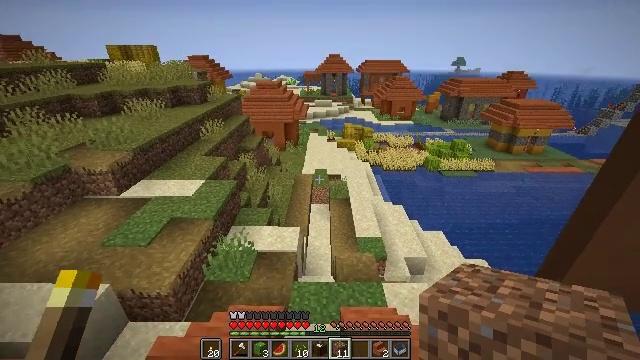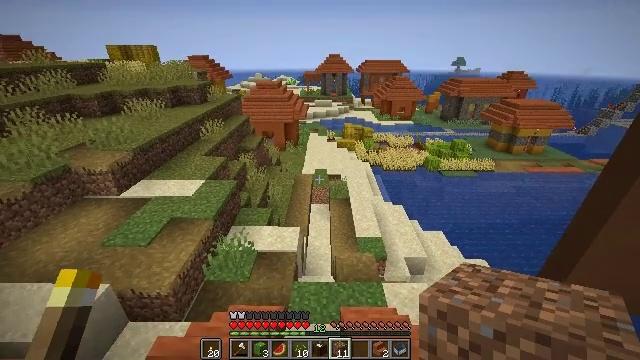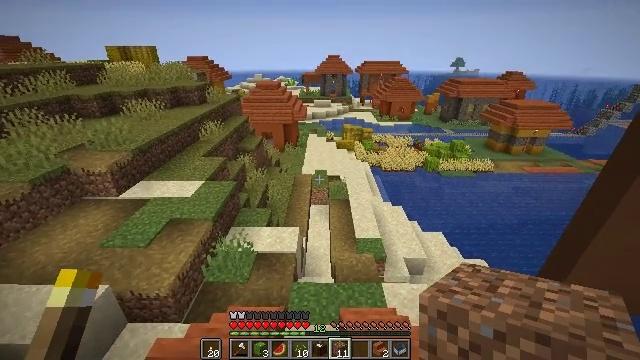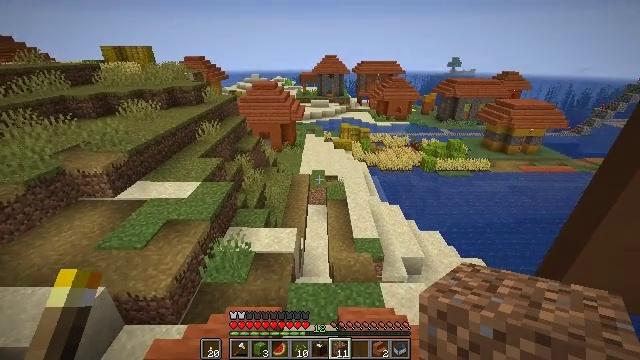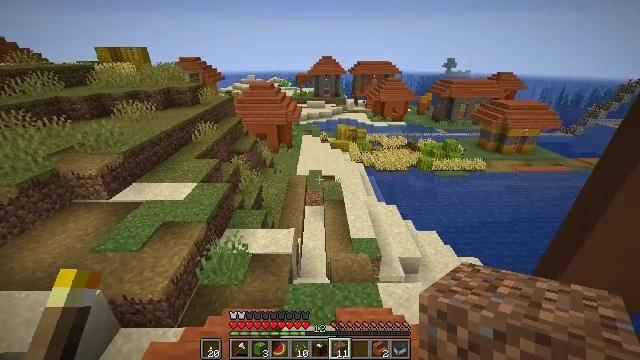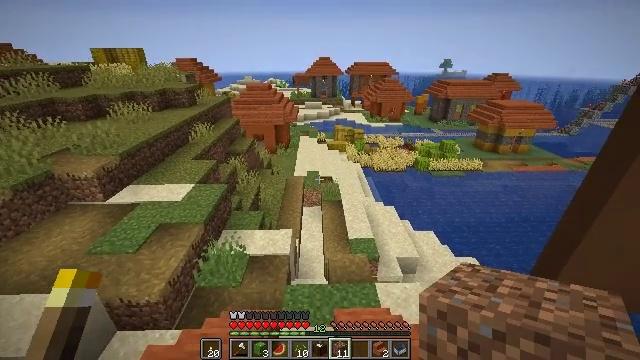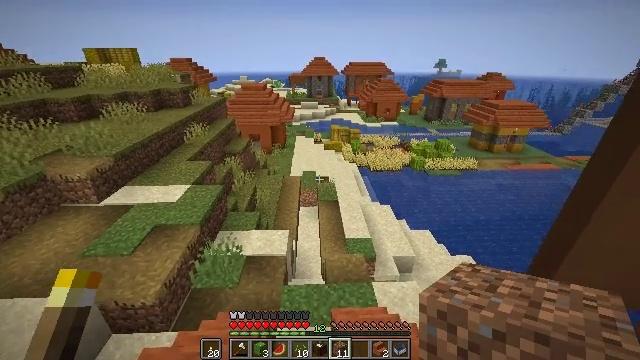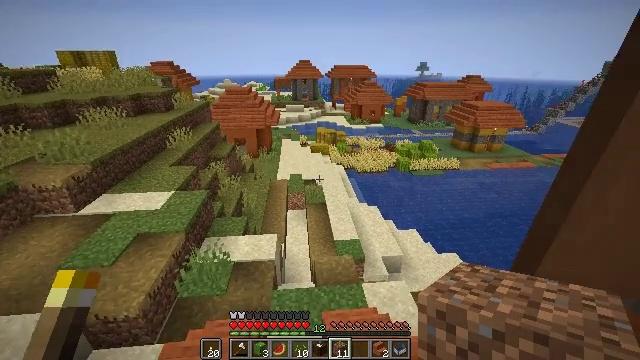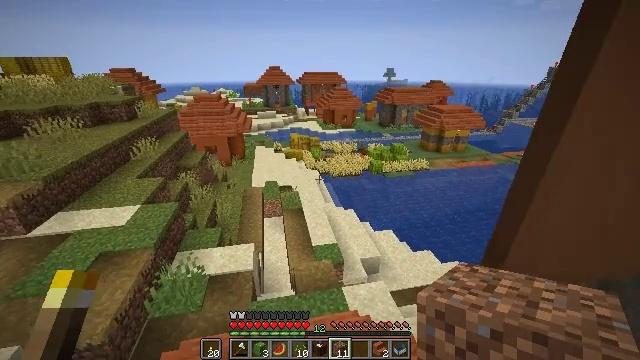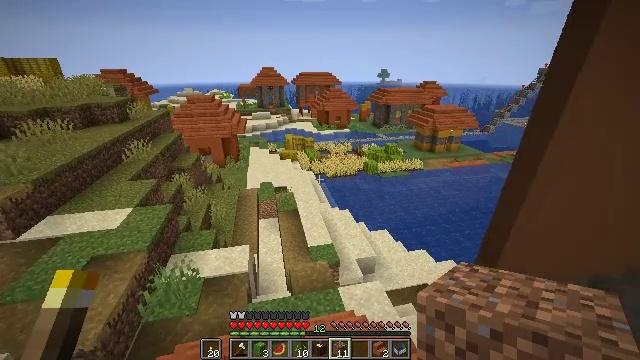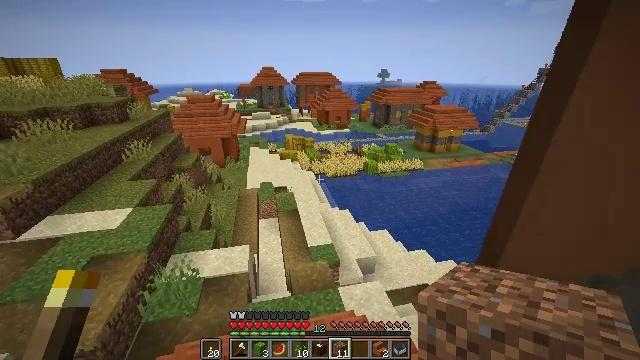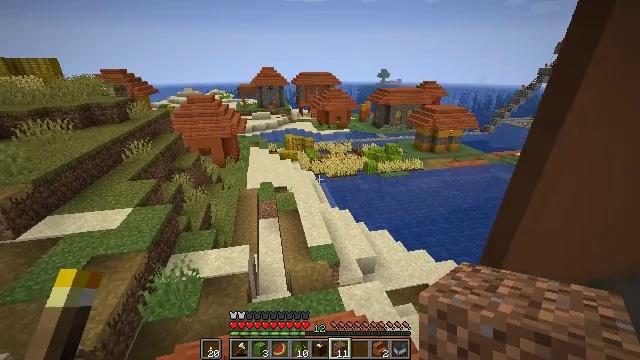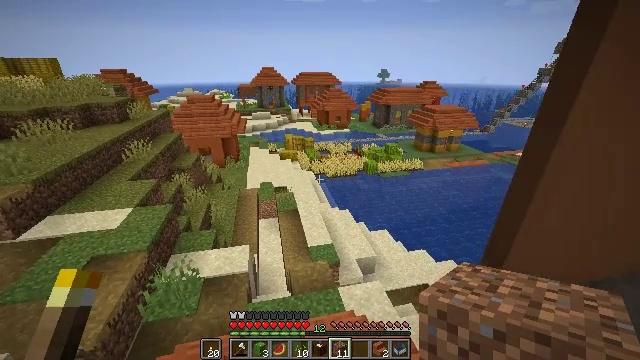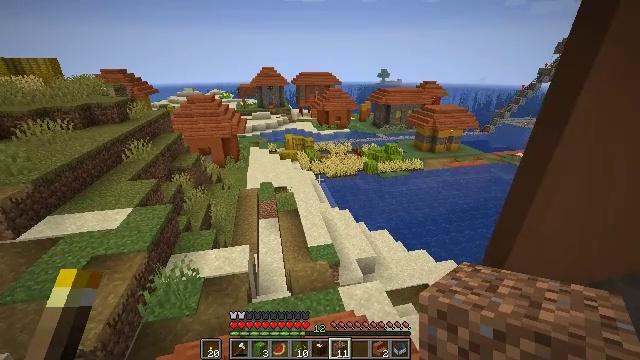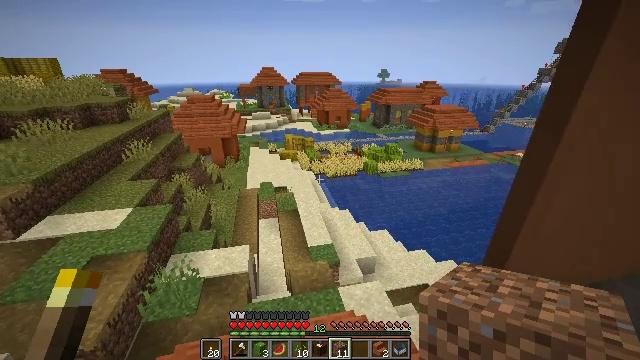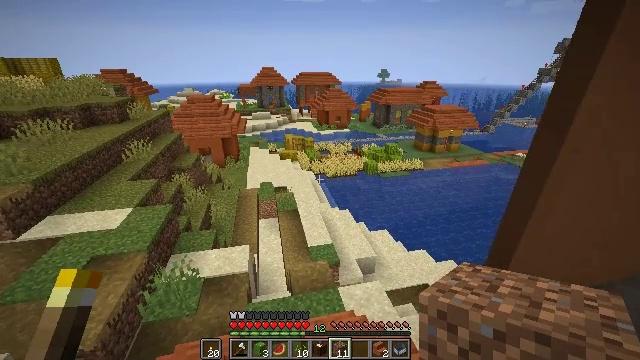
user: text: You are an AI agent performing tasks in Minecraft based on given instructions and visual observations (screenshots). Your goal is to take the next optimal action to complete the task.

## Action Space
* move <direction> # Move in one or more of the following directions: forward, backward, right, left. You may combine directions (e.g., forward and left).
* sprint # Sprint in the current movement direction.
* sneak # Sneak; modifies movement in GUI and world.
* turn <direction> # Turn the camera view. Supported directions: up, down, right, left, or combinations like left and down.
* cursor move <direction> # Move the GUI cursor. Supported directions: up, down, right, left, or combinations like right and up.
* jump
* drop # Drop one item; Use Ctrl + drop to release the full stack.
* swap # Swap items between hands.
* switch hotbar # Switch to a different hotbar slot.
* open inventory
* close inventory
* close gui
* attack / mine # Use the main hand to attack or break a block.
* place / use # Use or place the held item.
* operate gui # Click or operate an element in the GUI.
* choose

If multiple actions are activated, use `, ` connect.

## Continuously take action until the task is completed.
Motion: motion action
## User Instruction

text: Pick up the acacia stairs after mining.
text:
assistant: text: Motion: no_op
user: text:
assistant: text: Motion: no_op
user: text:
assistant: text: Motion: no_op
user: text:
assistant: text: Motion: no_op
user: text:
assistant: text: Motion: no_op
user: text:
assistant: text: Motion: no_op
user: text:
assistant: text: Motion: turn right
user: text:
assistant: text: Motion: turn right and up
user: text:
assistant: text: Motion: turn right
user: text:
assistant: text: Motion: no_op
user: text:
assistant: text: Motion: no_op
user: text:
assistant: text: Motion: no_op
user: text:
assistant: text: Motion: no_op
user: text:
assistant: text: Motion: no_op
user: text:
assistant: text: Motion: no_op
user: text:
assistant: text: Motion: no_op
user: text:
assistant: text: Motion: no_op
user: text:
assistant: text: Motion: no_op
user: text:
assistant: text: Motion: no_op
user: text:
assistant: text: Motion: no_op
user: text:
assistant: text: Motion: no_op
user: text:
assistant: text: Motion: no_op
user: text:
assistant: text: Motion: no_op
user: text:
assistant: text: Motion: no_op
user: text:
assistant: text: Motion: no_op
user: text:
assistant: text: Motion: no_op
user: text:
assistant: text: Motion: no_op
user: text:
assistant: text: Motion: no_op
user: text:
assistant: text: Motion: no_op
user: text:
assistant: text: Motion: no_op